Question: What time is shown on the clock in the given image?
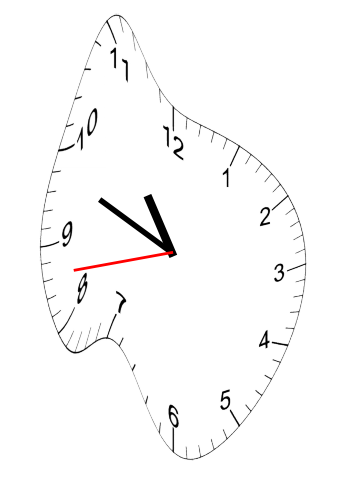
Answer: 10:48:43